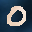
Label: 0